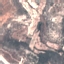
Land use / land cover class: HerbaceousVegetation